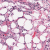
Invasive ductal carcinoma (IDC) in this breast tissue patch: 1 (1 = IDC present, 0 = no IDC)